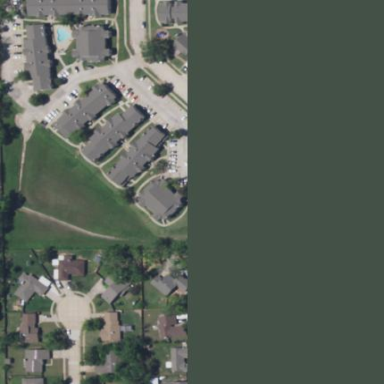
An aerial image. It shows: Image showing apartment complex.